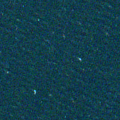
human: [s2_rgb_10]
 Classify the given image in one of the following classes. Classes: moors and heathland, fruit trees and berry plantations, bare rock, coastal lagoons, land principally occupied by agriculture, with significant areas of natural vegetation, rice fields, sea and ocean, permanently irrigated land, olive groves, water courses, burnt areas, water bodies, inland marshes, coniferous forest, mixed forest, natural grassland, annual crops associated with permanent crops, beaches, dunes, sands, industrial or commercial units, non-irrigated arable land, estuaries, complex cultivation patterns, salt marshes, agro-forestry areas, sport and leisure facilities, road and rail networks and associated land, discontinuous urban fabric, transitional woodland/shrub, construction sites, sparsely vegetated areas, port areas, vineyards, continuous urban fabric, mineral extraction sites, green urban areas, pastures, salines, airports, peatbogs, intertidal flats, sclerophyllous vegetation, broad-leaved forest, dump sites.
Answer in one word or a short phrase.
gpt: sea and ocean